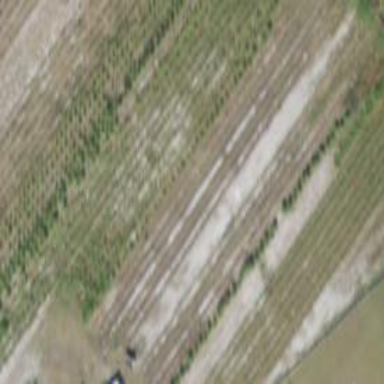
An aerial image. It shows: Plant nursery cultivating trees.